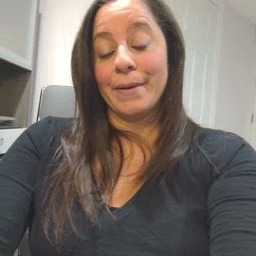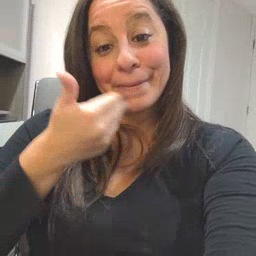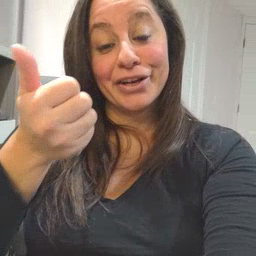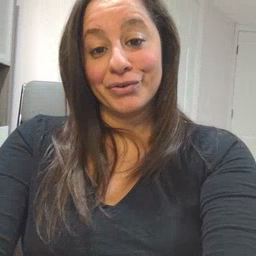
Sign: better